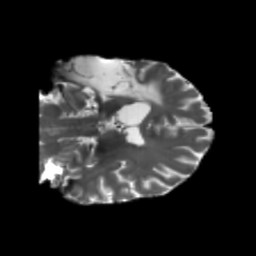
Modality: T2w
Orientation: coronal
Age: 43
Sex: male
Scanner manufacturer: siemens
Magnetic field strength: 3 T
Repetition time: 5.25 s
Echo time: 0.08 s